Question: I did git clone on some open source blogging software, and then created a branch on my local machine called 'myblog'. Therefore, when I went to push to github, I wasn't able to do
'''
git remote add origin https://github.com/Me/myrepository.git
'''
because the origin already existed, which I cloned from.
therefore, I did
'''
git remote add myblog https://github.com/Me/myrepository.git
'''
I did 'myblog' because it's the name of my branch, maybe that wasn't necessary. To push the instructions I had said that to push you do
'''
git push origin master
'''
but since I wasn't pushing to origin, and I wasn't pushing a master, I did
'''
git push myrepository myblog
'''
but it said 'myrepository' did not appear to be a git repository. Then I did
'''
git push myblog myblog
'''
the first 'myblog' was for the repository, the second for my branch. This push worked. The actual app is on my github account. I can see it. However, when I tried to do a git clone on it (i.e. the app that I pushed), it copied
this (what you see in the image) into my directory on my machine (not the blogging app)

I can't clone the blogging software in my github repository back on my machine.
It might also be important to know that, as I was trying to figure things out, I also did
'''
git push -u myblog
'''
and it said
'''
! [rejected] master -> master (non-fast-forward)
'''
My question: Why is it copying that (what you see in the image) into my directory on my computer when the app is actually on my github account. And, is there a way to fix this?
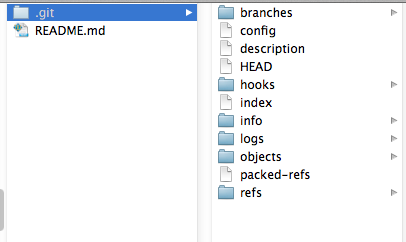
Answer: When you created the repository on github, it created a 'master' branch with a README inside. When you pushed the 'myblog' branch, you created a 'myblog' branch on the server, leaving the 'master' branch alone (still just a README).
It looks like you've since changed your local 'master' branch to no longer be directly related to the remove 'master' branch (hence the non-fast-forward message). If you want to forget the old 'master' content, you can force git to overwrite the server's version with 'git push -f'.
When you 'push' without specifying a branch, the default (to be changed in git 2.0) is to push all matching branches. So, both 'myblog' and 'master' will be pushed (assuming they're both present in the local and remote repos). If you just want to push 'myblog' and not worry about any conflict with 'master', you can specify the name, i.e. 'git push myblog myblog'.
Or, you can switch your default push behavior to 'simple' (the new default in git 2.0), which will just push the current branch (assuming that the names match between local and remote). Do this with 'git config push.default simple'.